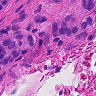
Metastatic tissue present: yes